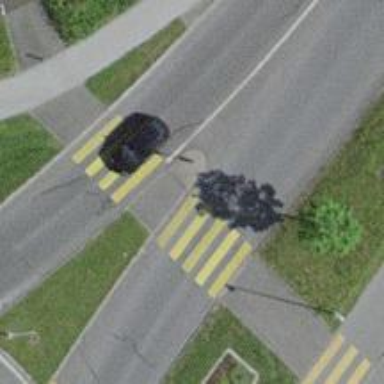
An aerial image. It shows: Marked zebra crossing with island.